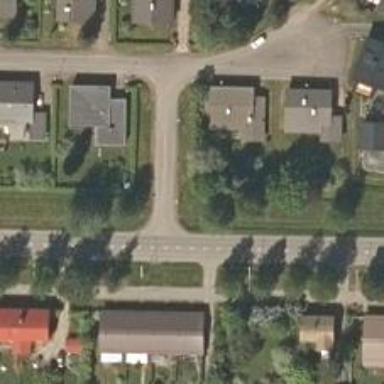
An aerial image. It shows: Road with "give way" sign.